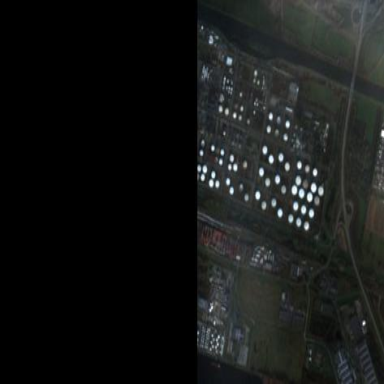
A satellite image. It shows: Industrial site with fence. It is refinery.